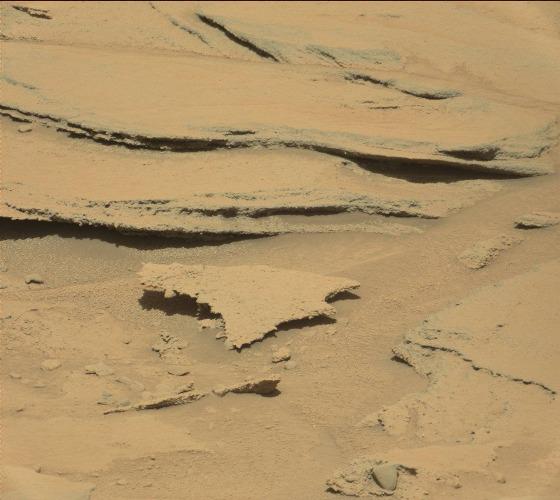
Terrain classes present: Bedrock, Gravel / Sand / Soil, Rock, Shadow